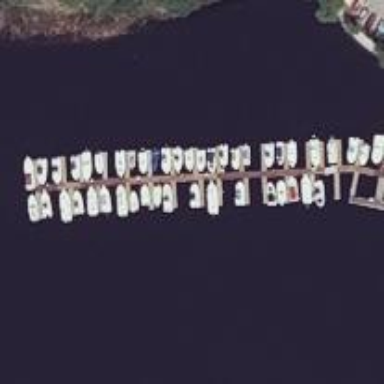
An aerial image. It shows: Man-made pier.